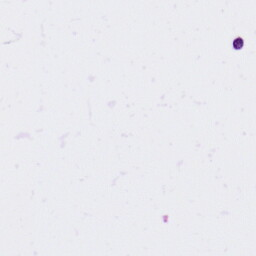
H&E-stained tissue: Colon